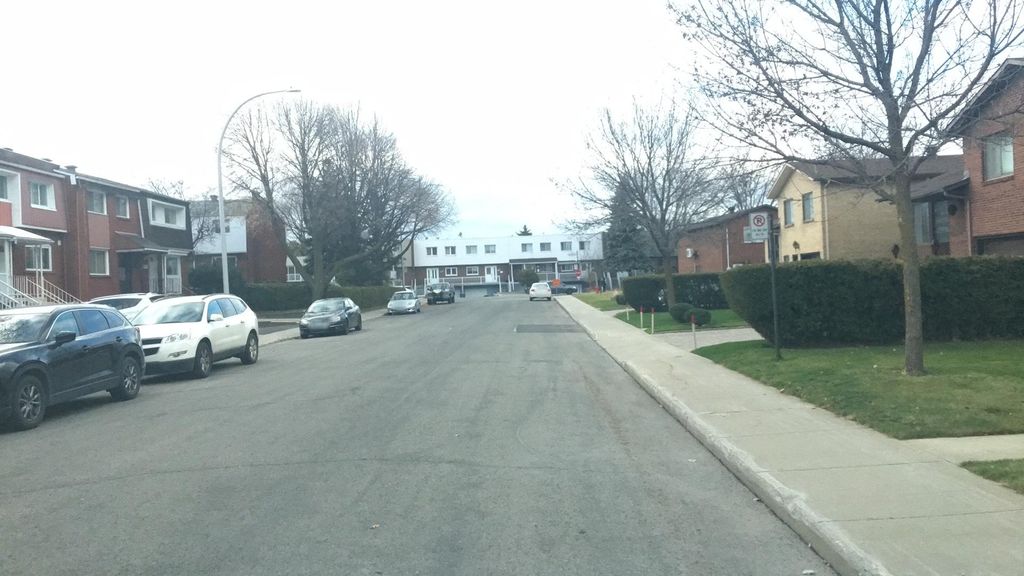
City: montreal